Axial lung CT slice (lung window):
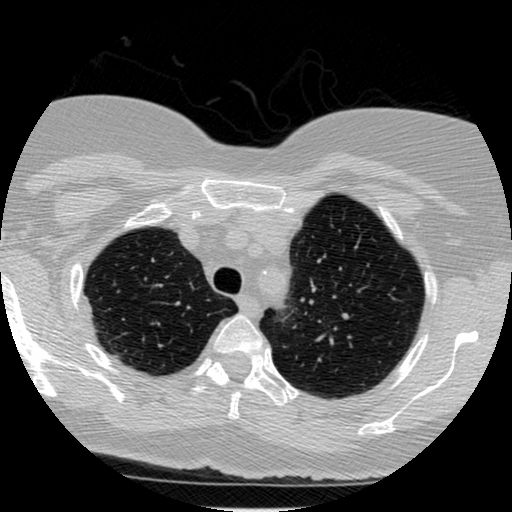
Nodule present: no